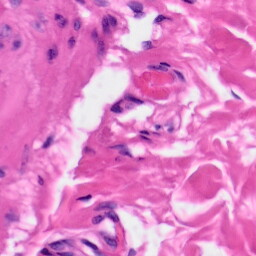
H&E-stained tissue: Skin